Interaction volume radius: 10 \u00c5
Interaction volume height: 15 \u00c5
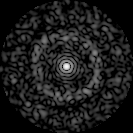
Disorder parameter: 0.8531